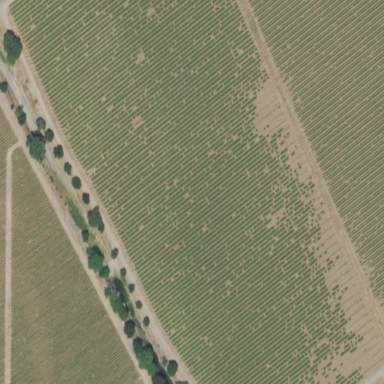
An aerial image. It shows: Vineyard growing grapes.